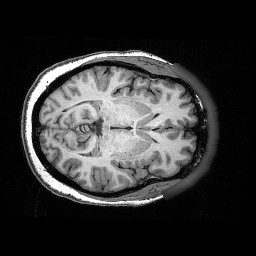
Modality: T1w
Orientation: axial
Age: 48
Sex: female
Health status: ill
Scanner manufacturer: siemens
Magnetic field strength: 3 T
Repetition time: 0.0025 s
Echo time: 0.00336 s